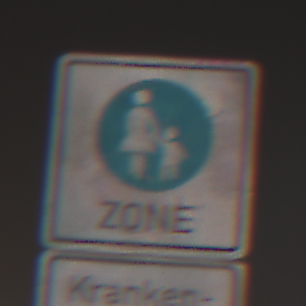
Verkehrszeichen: BeginnFussgaengerzone
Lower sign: BesondereFahrzeugeUndTransportgueter4
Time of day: Night
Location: Outdoor (Urban)
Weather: PartlyCloudy
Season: NotSpecified
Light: Artificial